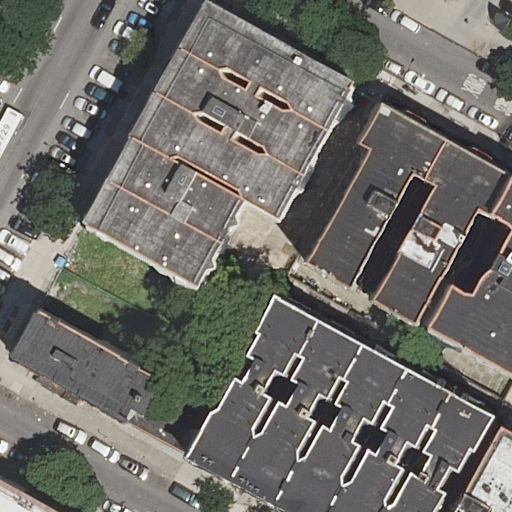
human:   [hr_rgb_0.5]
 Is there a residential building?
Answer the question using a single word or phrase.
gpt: yes

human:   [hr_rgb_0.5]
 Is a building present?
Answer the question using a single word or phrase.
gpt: yes

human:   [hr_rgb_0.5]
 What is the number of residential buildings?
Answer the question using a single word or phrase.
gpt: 16

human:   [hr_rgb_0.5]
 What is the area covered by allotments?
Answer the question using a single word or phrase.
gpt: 0m2

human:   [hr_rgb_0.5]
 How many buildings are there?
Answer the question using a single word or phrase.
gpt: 16

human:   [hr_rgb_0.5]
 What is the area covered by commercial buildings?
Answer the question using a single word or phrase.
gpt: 0m2

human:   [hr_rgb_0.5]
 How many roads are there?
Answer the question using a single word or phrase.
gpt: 3

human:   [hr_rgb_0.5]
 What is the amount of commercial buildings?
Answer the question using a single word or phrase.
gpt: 0

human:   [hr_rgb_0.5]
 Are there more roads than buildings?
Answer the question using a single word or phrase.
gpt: no

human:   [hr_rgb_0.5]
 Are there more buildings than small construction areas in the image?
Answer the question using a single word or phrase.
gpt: yes

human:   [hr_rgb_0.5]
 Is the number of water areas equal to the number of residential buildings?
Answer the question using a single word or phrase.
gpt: no

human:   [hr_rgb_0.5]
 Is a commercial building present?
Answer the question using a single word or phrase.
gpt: no

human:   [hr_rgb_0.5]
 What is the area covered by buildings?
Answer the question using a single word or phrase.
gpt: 4142m2

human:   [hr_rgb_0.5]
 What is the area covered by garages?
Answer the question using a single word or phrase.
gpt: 0m2

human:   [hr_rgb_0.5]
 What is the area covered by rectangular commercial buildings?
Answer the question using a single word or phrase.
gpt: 0m2

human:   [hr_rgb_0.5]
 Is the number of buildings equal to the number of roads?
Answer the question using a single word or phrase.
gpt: no

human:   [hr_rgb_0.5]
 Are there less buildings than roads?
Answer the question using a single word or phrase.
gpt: no

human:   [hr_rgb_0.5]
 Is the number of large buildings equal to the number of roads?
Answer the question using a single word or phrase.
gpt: no

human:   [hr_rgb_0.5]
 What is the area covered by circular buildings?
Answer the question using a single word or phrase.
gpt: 0m2

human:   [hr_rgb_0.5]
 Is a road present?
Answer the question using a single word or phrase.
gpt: yes

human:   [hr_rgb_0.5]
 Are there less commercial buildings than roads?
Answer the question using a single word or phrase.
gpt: yes

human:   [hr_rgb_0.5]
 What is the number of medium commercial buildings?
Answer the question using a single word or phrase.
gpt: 0

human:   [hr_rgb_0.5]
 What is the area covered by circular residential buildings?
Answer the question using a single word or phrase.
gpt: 0m2

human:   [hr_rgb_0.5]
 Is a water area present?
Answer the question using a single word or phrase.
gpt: no

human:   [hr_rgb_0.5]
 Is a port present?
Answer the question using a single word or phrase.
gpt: no

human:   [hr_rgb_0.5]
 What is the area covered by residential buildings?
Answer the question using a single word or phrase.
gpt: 4142m2

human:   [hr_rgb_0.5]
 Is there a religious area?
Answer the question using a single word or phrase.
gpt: no

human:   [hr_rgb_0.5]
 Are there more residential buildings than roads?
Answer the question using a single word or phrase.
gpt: yes

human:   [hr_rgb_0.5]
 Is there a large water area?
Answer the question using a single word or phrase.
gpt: no

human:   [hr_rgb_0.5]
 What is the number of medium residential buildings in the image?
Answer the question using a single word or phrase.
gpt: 13

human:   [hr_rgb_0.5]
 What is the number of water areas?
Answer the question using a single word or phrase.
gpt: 0

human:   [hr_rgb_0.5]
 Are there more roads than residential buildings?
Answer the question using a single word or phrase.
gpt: no

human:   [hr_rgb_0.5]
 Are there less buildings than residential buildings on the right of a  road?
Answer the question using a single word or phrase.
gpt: no

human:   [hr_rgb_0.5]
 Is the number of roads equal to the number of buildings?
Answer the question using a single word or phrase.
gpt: no

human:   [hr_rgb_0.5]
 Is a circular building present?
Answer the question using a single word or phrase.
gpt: no

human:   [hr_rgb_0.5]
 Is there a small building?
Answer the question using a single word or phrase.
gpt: yes

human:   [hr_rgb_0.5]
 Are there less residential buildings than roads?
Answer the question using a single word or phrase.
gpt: no

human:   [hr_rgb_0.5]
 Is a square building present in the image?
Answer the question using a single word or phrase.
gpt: no

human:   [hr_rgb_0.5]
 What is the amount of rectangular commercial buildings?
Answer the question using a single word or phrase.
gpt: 0

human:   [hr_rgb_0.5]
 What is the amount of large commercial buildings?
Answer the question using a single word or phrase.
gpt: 0

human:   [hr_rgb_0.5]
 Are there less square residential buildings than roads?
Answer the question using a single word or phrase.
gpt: yes

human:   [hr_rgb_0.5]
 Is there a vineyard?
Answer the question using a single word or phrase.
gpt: no

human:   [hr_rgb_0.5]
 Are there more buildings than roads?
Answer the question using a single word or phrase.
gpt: yes

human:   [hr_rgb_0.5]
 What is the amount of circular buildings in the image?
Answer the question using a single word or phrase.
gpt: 0

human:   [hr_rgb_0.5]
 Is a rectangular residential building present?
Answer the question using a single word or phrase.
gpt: yes

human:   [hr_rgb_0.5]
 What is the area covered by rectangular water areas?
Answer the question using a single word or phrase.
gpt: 0m2

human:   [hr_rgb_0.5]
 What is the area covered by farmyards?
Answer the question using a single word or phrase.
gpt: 0m2

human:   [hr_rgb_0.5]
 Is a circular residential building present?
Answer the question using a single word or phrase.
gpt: no

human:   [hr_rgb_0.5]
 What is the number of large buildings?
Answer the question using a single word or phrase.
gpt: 0

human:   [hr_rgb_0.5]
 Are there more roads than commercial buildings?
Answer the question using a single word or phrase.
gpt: yes

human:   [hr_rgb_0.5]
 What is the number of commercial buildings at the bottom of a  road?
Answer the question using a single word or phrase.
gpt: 0

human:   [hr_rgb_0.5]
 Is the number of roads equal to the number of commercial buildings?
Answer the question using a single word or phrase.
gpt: no

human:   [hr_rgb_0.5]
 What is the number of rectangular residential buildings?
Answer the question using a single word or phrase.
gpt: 5

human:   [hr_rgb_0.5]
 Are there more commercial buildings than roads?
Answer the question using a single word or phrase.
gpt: no

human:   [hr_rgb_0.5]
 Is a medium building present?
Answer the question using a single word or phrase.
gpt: yes

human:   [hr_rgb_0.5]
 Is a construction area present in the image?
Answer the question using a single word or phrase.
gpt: no

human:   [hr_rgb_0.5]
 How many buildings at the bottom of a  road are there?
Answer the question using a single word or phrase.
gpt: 14

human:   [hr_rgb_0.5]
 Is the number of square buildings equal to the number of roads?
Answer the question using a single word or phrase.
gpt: no

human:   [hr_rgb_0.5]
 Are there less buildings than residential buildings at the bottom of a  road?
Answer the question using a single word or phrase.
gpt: no

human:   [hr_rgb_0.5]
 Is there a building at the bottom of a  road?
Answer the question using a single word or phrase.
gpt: yes

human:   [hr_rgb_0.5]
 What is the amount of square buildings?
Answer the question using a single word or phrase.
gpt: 0

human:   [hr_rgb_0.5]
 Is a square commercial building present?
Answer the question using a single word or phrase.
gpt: no

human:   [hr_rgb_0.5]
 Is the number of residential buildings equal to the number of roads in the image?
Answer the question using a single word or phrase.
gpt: no

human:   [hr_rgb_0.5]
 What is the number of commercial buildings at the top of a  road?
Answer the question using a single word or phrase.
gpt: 0